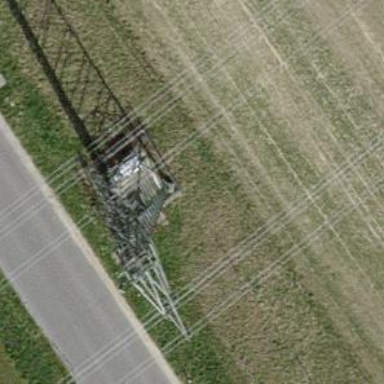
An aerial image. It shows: Power tower.